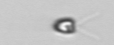
Label: Pyramimonas